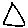
Label: triangle